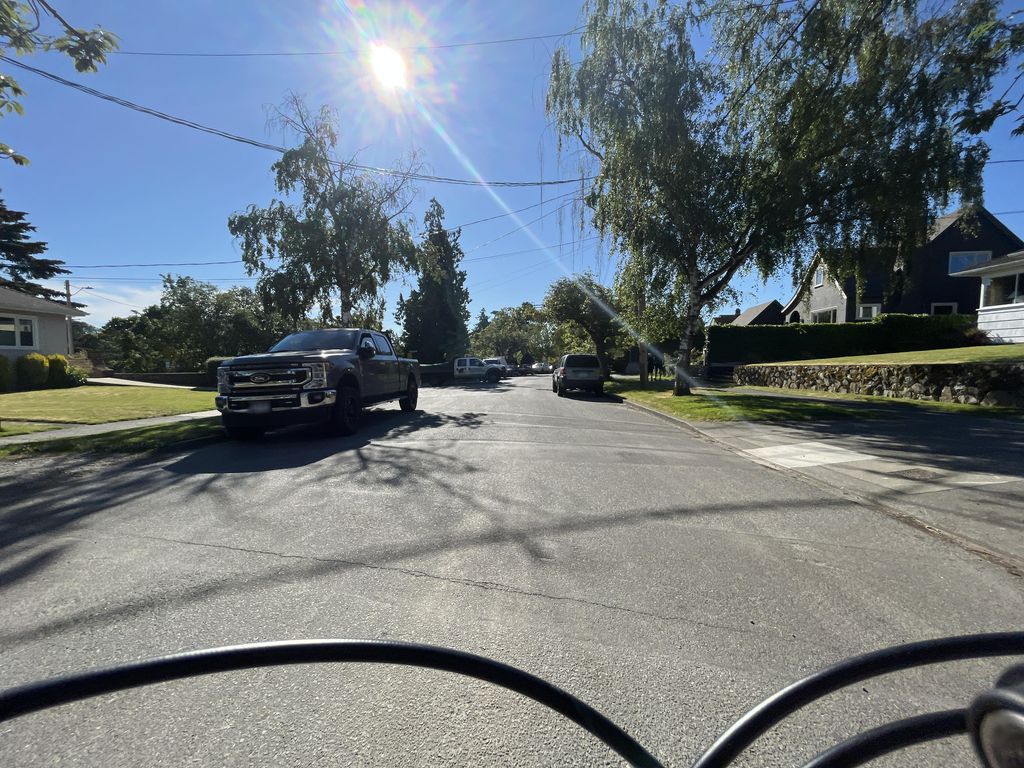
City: victoria